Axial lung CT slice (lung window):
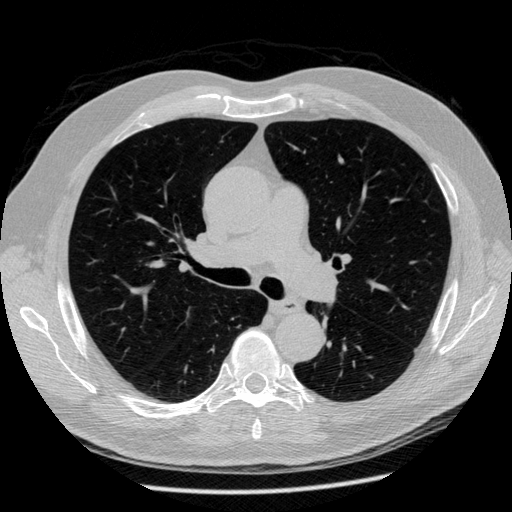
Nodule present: no